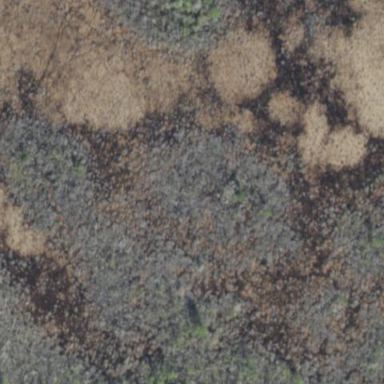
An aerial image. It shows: Swampy wetland area.